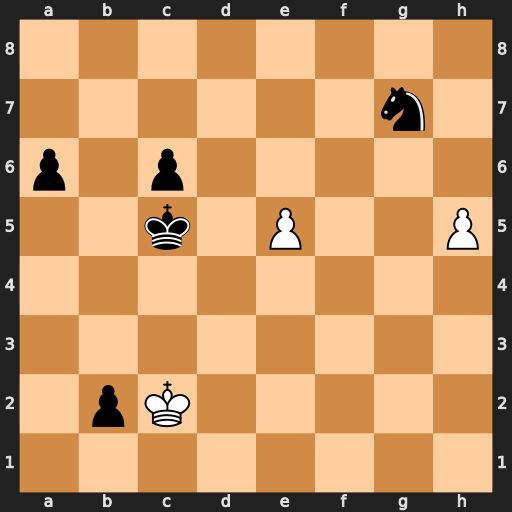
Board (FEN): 8/6n1/p1p5/2k1P2P/8/8/1pK5/8
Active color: w
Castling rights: -
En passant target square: -
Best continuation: h6 Ne6 h7 b1=B+ Kxb1